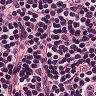
Metastatic tissue present: no